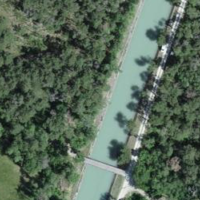
EUNIS habitat code: 43
Species observed at this site:
Cephalanthera rubra